Chest X-ray. View position: AP
Patient age: 21
Patient sex: M
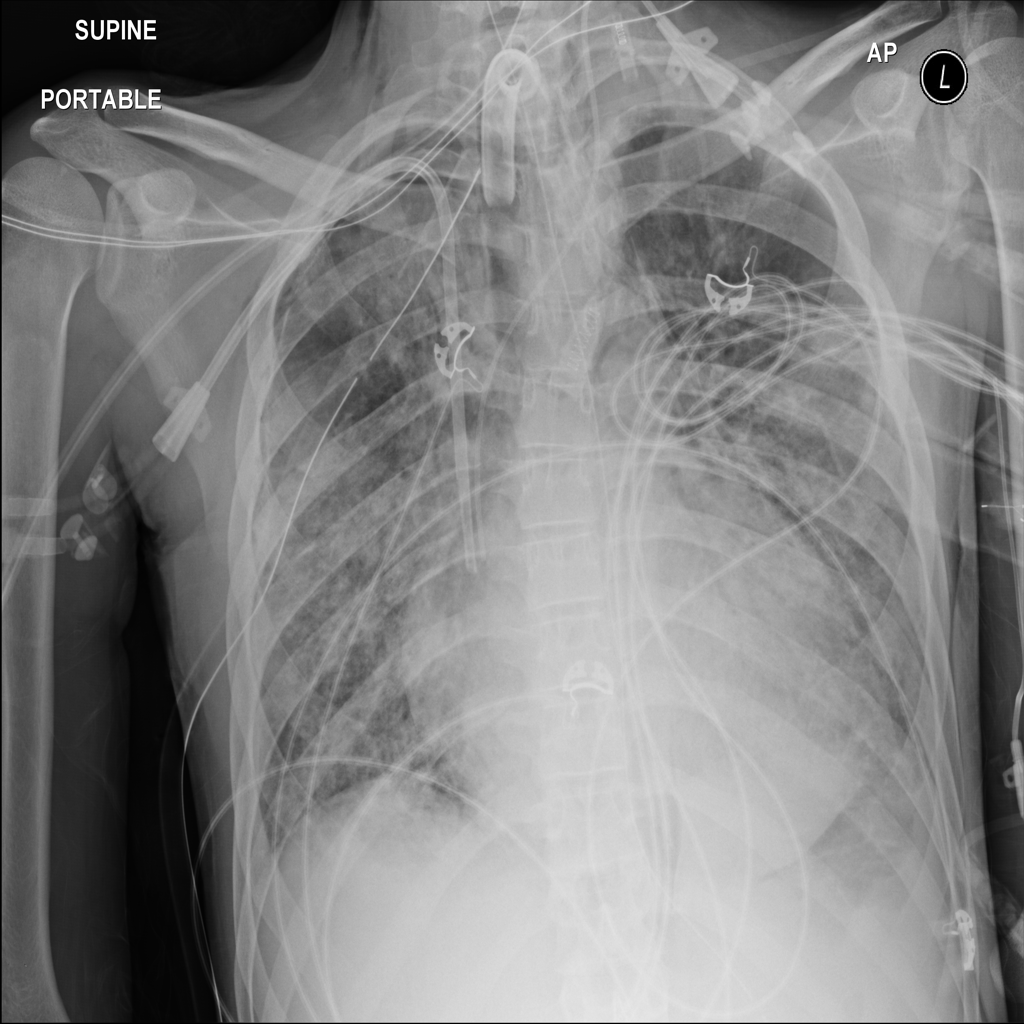
Finding: Pneumothorax